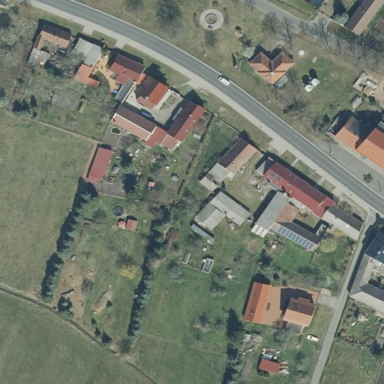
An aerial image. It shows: Residential area.